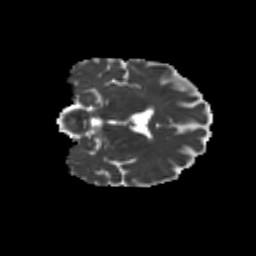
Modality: MD
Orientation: coronal
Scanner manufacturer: siemens
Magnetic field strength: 3 T
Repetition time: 9.2 s
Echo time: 0.084 s